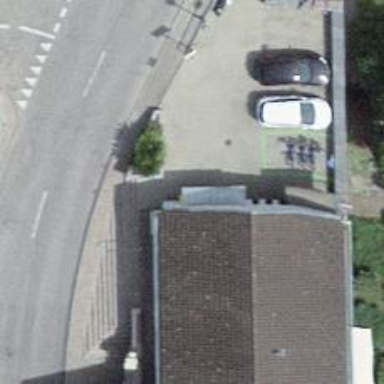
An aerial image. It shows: Bicycle rental service.